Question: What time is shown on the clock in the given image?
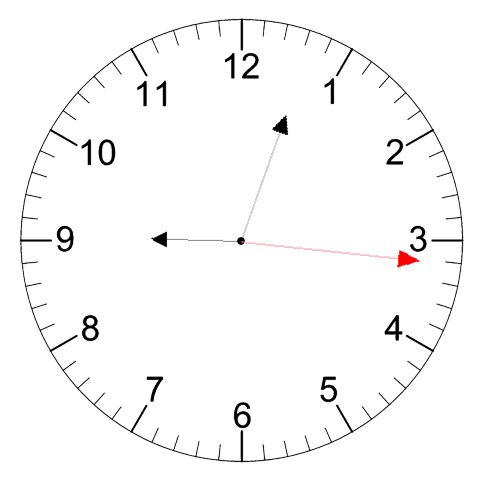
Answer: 09:03:16